This is a demodulated (Hilbert-envelope) spectrum computed from a bearing vibration snapshot; the dashed markers indicate where each bearing fault type would appear (BPFO, BPFI, BSF, FTF). Diagnose the bearing from this image, choosing from: normal, inner_race, outer_race, ball.
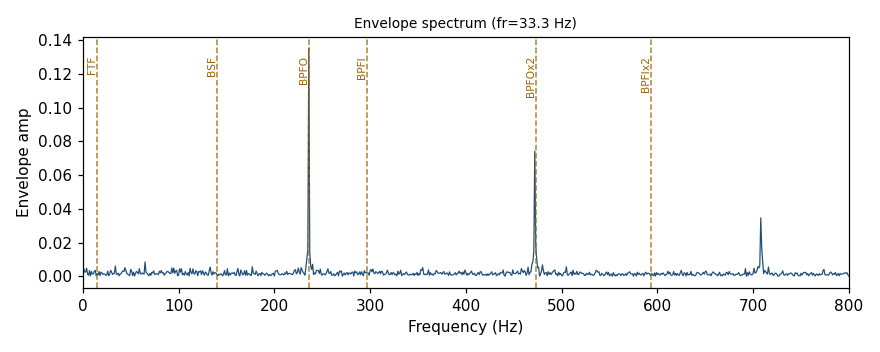
Answer: outer_race